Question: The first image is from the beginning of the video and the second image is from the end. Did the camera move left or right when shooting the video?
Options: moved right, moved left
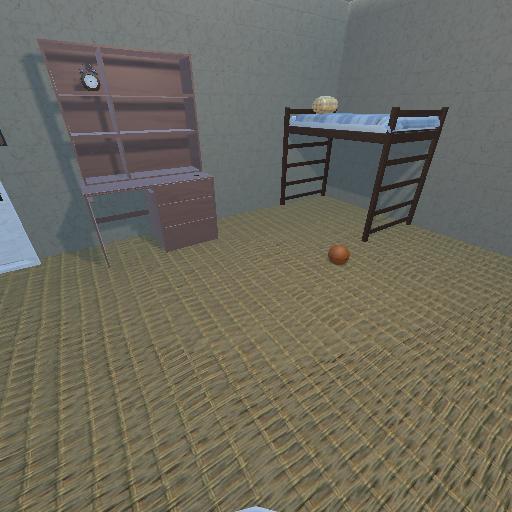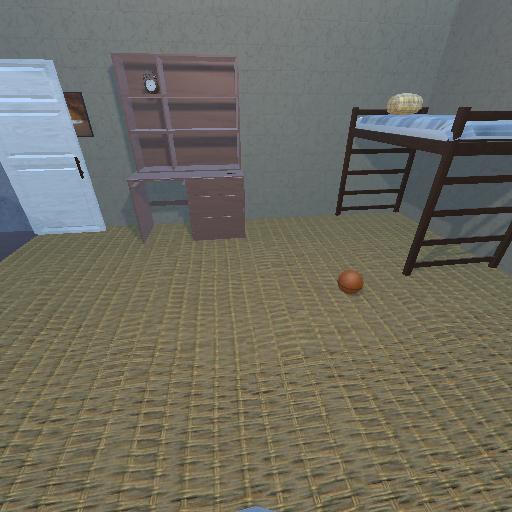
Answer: moved right